Question: I am currently trying to build and deploy a simple scala application on heroku. I am following the tutorial on the heroku website for Scala: <URL>
However I keep getting the following error when I execute :

My build.sbt file is as follows:
'''
import com.typesafe.startscript.StartScriptPlugin
seq(StartScriptPlugin.startScriptForClassesSettings: _*)
name := "hello"
version := "1.0"
scalaVersion := "2.9.2"
resolvers += "twitter-repo" at "http://maven.twttr.com"
libraryDependencies ++= Seq("com.twitter" % "finagle-core" % "1.9.0", "com.twitter" % "finagle-http" % "1.9.0")
'''
I have a project/build.sbt file as well as follows:
'''
resolvers += "twitter-repo" at "http://maven.twttr.com"
libraryDependencies ++= Seq("com.twitter" % "finagle-core" % "1.9.0", "com.twitter" % "finagle-http" % "1.9.0")
'''
My project/build.properties file is as follows:
'''
sbt.version=0.12.0
'''
Anyone know what I am doing wrong?, help greatly appreciated
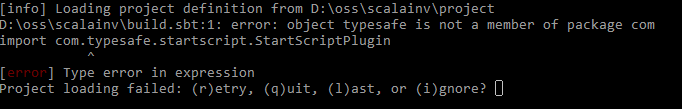
Answer: You got 'project/build.sbt' wrong: it should be
'''
resolvers += Classpaths.typesafeResolver
addSbtPlugin("com.typesafe.startscript" % "xsbt-start-script-plugin" % "0.5.3")
'''
according to the tutorial. More generally, try reading <URL>.